Aerial crown-view tile of a tropical tree (Barro Colorado Island, Panama), acquired 20240716:
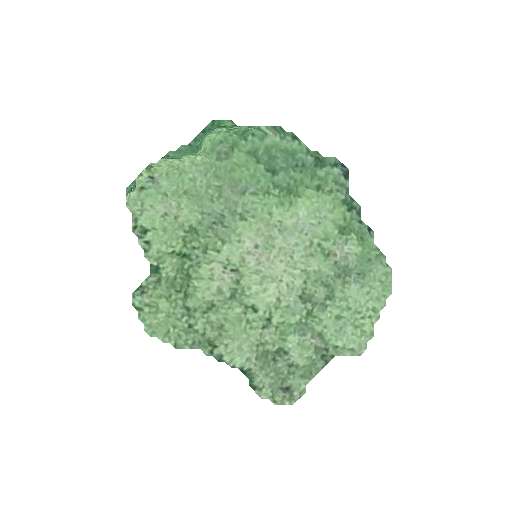
Species: Calophyllum longifolium
GBIF accepted scientific name: Calophyllum longifolium
Crown area: 80.568 m²